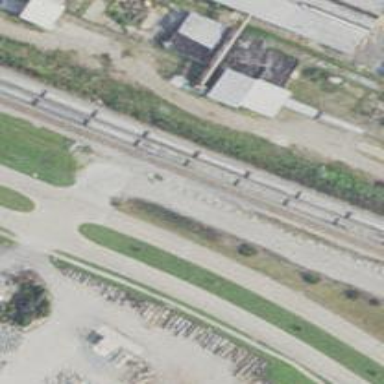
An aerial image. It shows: View of railway yard.